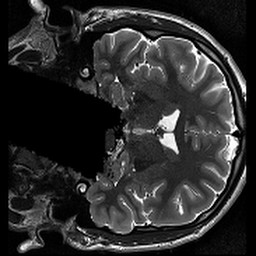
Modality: T2w
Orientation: coronal